Field crop: maize
Growth stage: 2
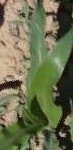
Species: maize